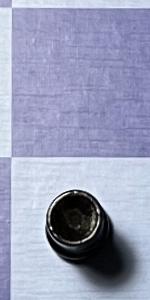
Label: Rook_Black